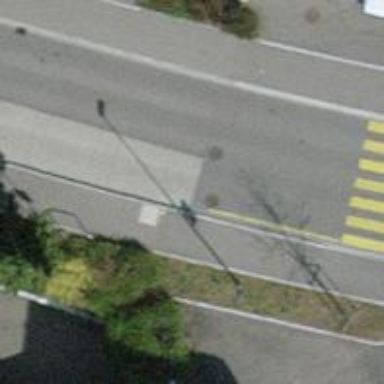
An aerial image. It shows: Bus stop with platform for public transport.